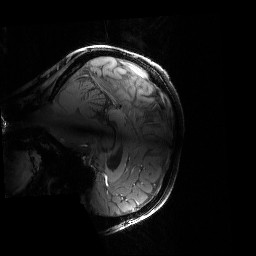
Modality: T1w
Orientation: sagittal
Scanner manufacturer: siemens
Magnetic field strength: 6.98 T
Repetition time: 2.5 s
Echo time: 0.00429 s